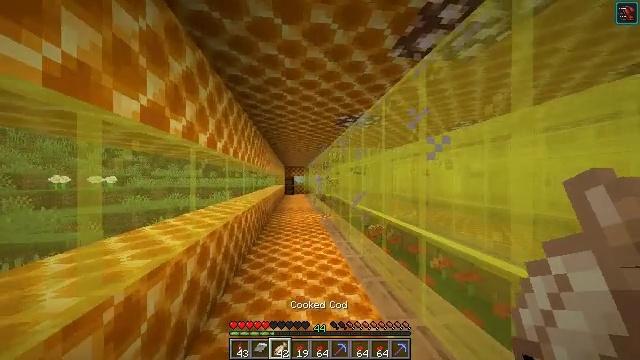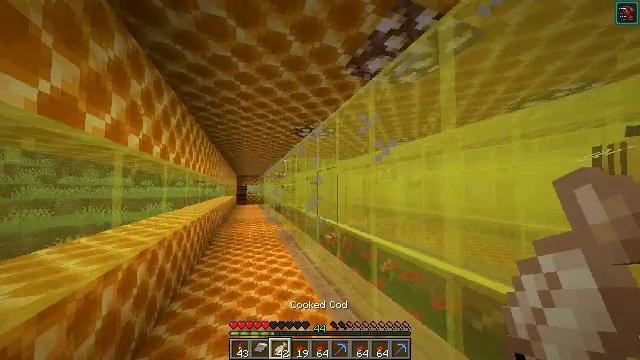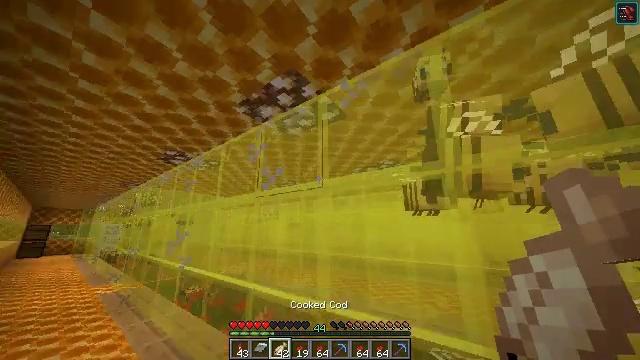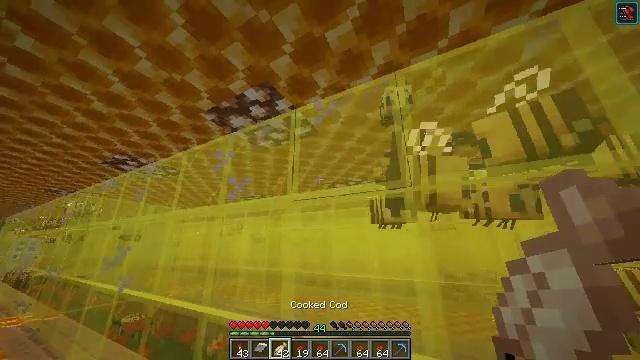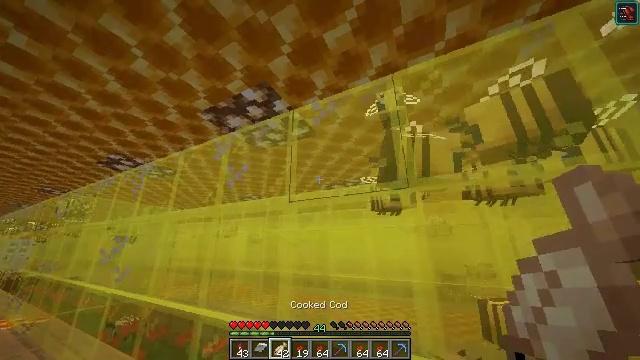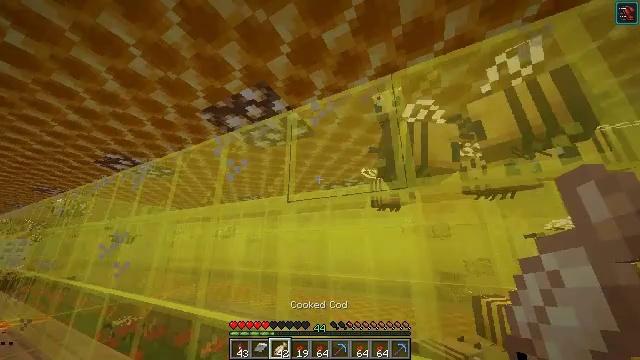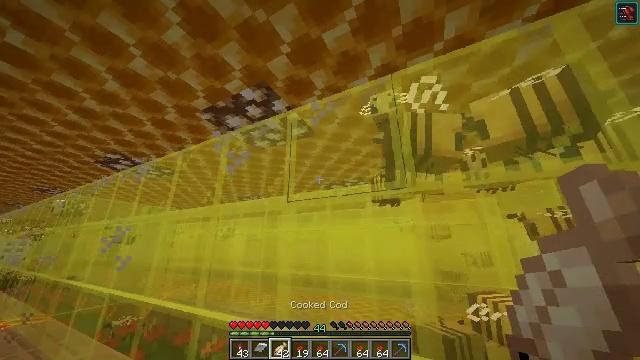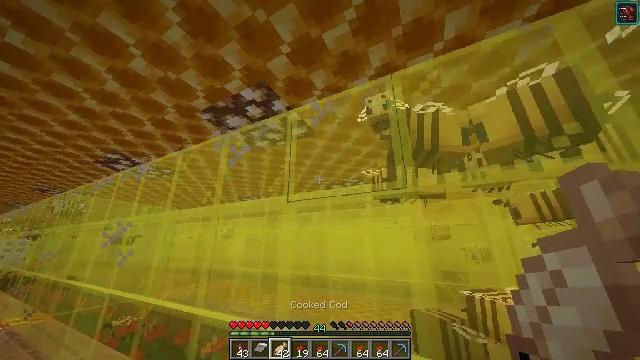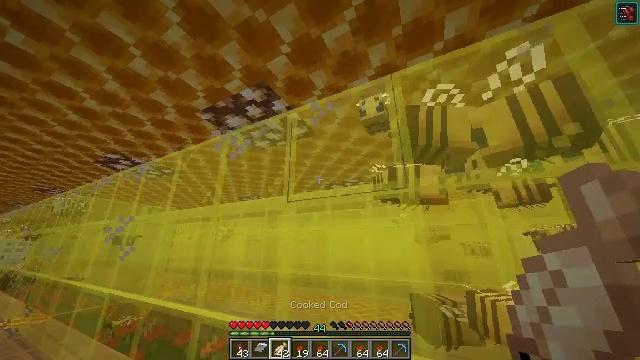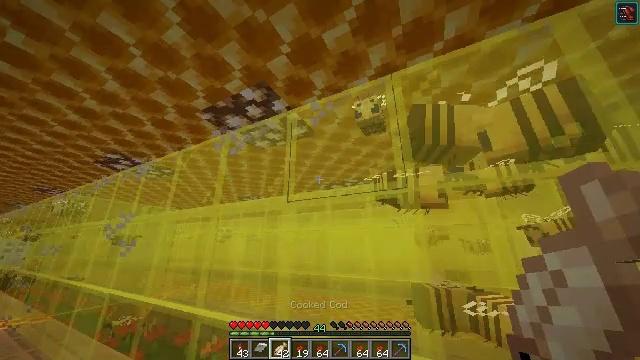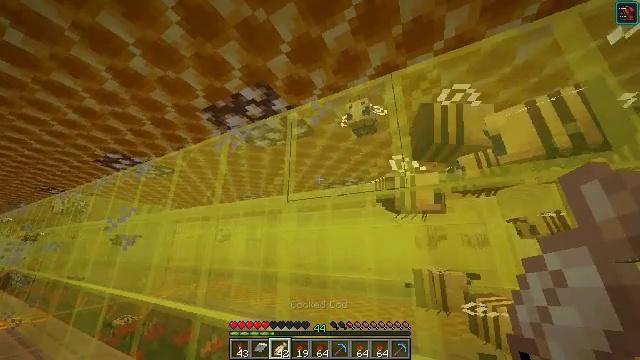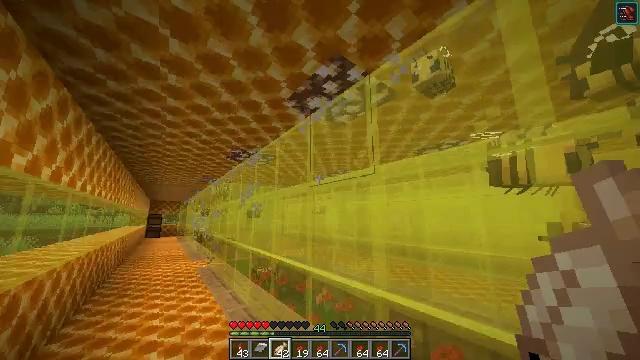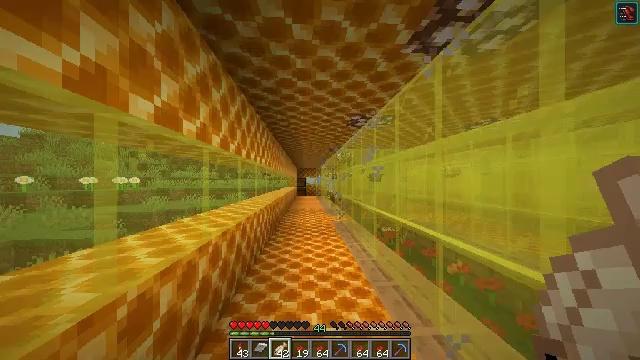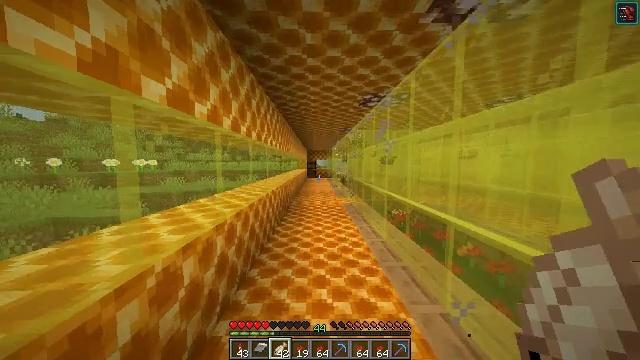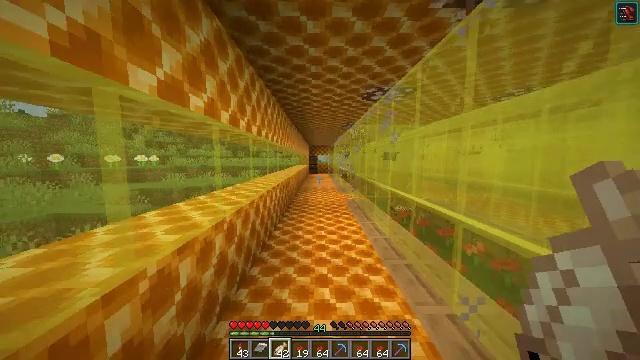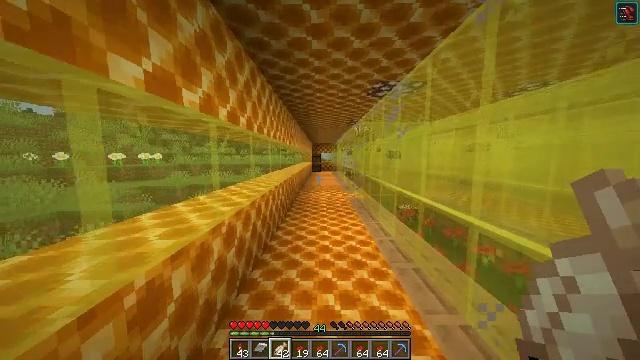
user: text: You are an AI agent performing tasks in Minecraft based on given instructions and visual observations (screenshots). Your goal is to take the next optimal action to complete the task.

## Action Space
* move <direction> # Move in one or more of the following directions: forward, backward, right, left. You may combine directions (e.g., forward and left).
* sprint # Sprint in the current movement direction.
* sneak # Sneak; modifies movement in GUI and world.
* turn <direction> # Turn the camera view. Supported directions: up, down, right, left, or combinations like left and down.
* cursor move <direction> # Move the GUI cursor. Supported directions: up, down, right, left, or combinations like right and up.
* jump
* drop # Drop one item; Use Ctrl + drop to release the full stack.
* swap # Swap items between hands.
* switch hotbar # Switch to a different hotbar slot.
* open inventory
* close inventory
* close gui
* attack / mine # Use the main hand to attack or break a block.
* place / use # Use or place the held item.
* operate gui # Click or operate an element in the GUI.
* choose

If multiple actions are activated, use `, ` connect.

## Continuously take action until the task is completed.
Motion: motion action
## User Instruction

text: Make a honey block from honey bottles.
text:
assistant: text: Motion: turn right and up
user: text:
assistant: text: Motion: turn right and up
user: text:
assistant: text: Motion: turn right and up
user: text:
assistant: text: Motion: no_op
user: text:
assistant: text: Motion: no_op
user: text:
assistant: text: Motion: no_op
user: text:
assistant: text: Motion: no_op
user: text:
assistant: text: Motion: no_op
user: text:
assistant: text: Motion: no_op
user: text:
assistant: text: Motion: no_op
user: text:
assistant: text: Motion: turn left and down
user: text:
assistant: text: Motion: turn left and down
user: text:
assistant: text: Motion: turn left and down
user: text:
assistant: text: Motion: move forward, turn down
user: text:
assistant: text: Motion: move forward
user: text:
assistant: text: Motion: no_op
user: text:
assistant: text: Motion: move forward
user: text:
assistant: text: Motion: move forward
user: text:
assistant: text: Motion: move forward
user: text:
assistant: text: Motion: move forward
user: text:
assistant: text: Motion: move forward
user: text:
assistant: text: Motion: move forward
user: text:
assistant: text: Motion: move forward
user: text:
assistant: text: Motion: move forward
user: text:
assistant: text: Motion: move forward
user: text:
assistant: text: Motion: move forward
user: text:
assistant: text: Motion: move forward, turn right
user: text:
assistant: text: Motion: move forward, turn right, jump
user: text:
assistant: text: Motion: move forward, jump
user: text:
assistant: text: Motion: move forward, jump